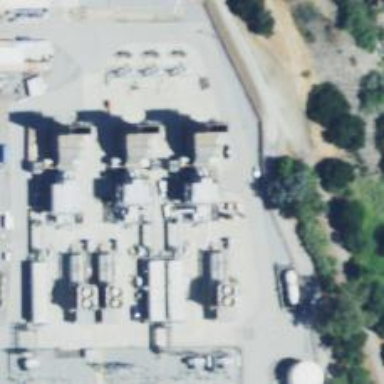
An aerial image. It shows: Gas turbine generator.